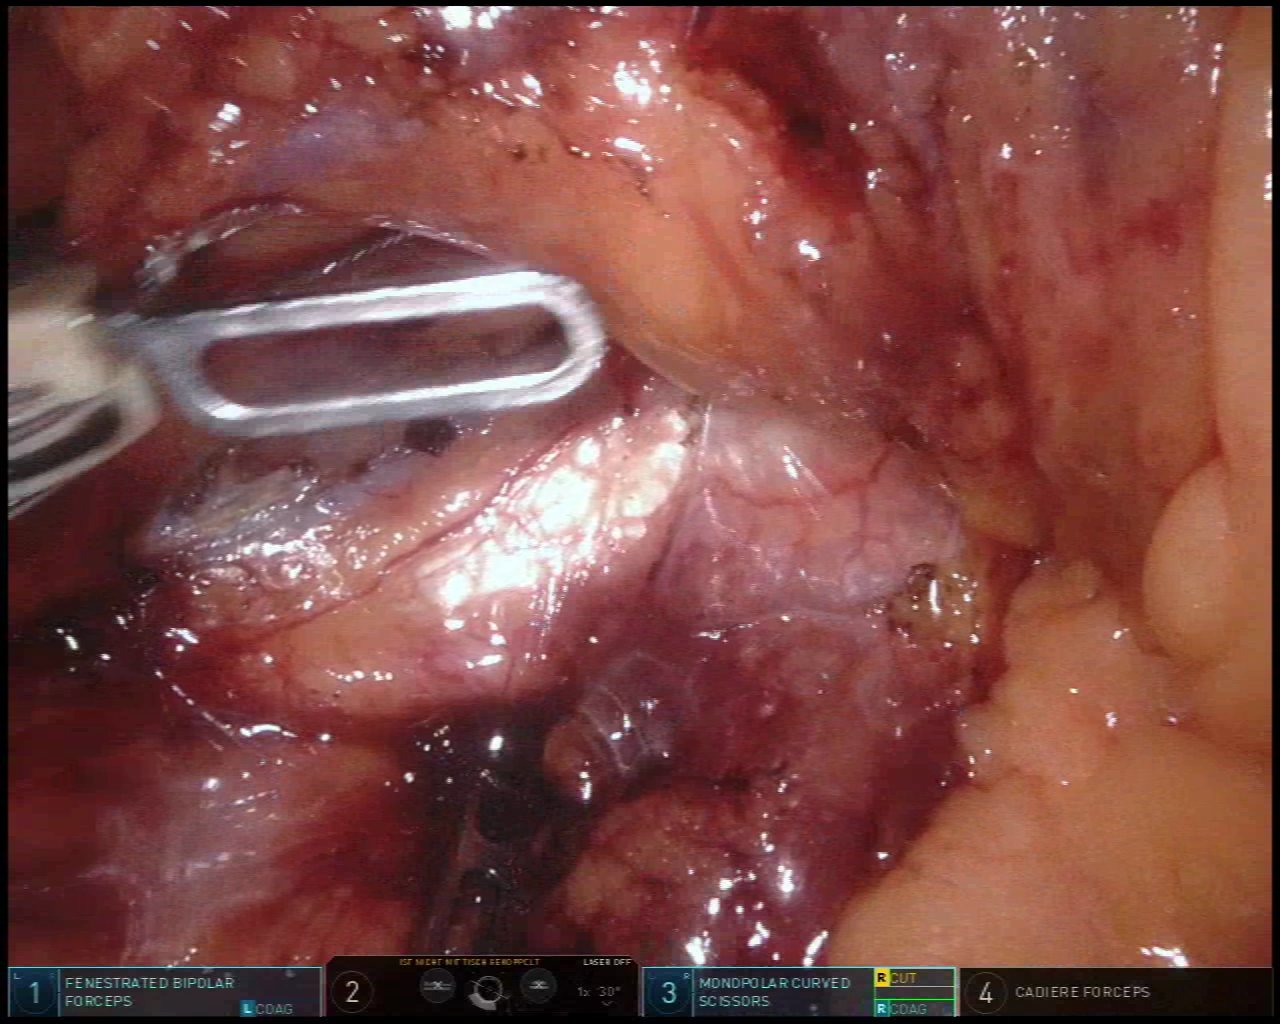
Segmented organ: ureter
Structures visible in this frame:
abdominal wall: no
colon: no
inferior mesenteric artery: no
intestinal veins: no
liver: no
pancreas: no
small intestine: no
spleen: no
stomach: no
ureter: yes
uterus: no
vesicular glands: no